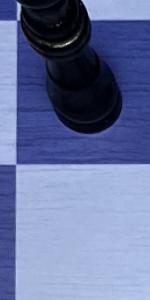
Label: Empty